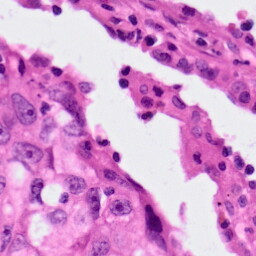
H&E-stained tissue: Lung